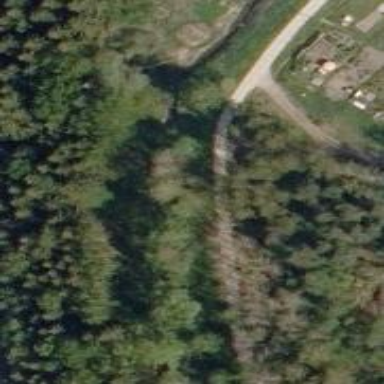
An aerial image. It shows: Path.